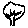
Label: tree